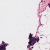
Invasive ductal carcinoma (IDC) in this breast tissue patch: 0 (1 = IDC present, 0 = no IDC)